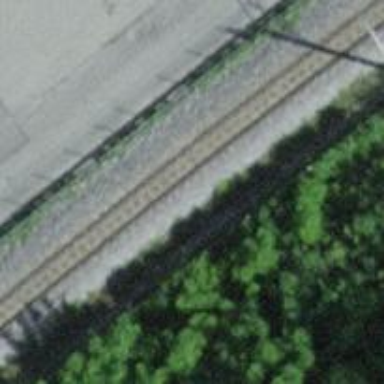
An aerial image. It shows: Narrow-gauge railway with single track. The railway is electrified with contact line.